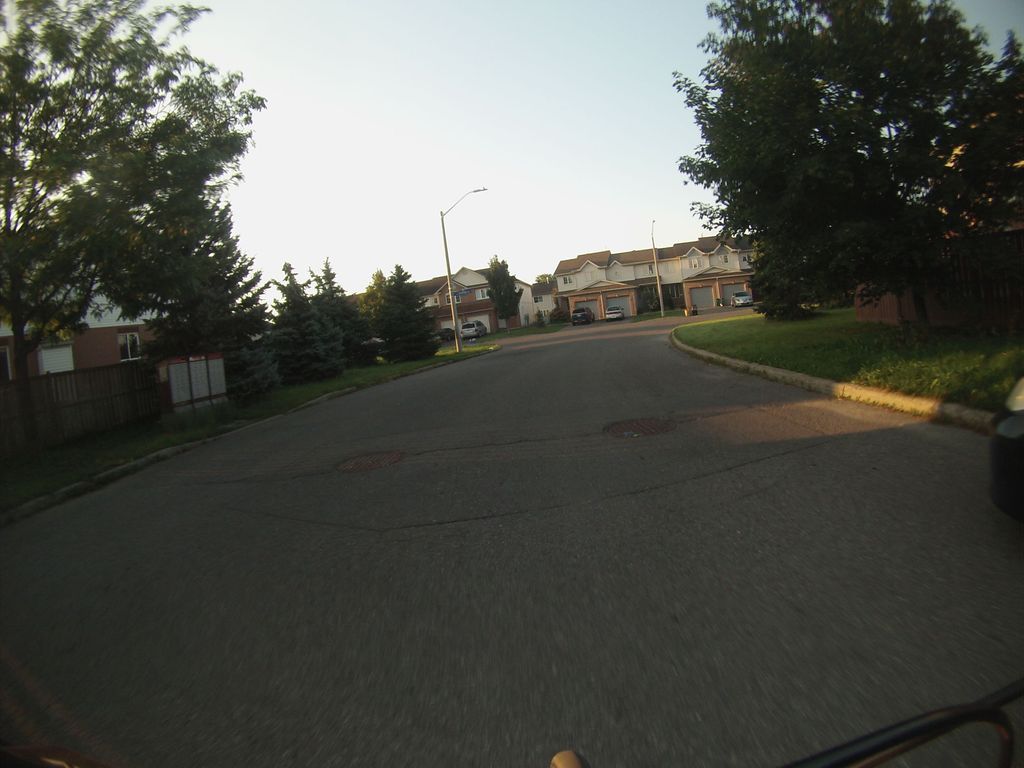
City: ottawa-gatineau